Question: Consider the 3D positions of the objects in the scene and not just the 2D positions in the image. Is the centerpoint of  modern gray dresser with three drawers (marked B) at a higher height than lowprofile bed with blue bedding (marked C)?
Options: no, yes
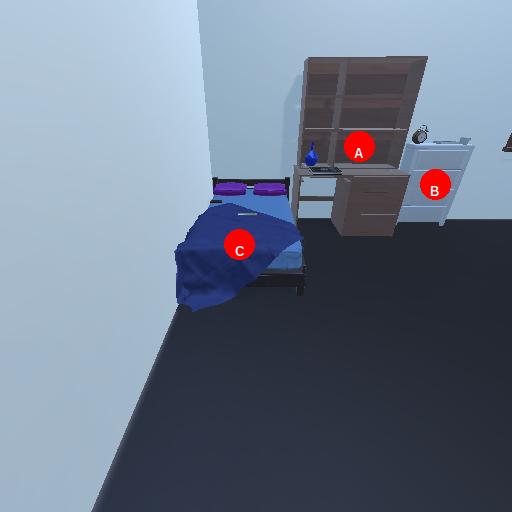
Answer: no